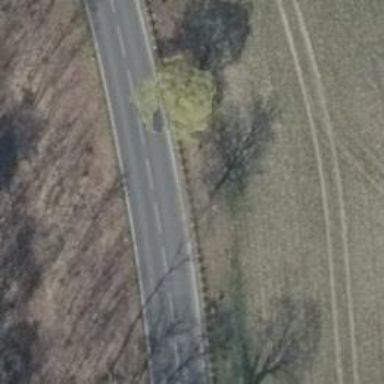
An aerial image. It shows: Asphalt road classified as primary highway.